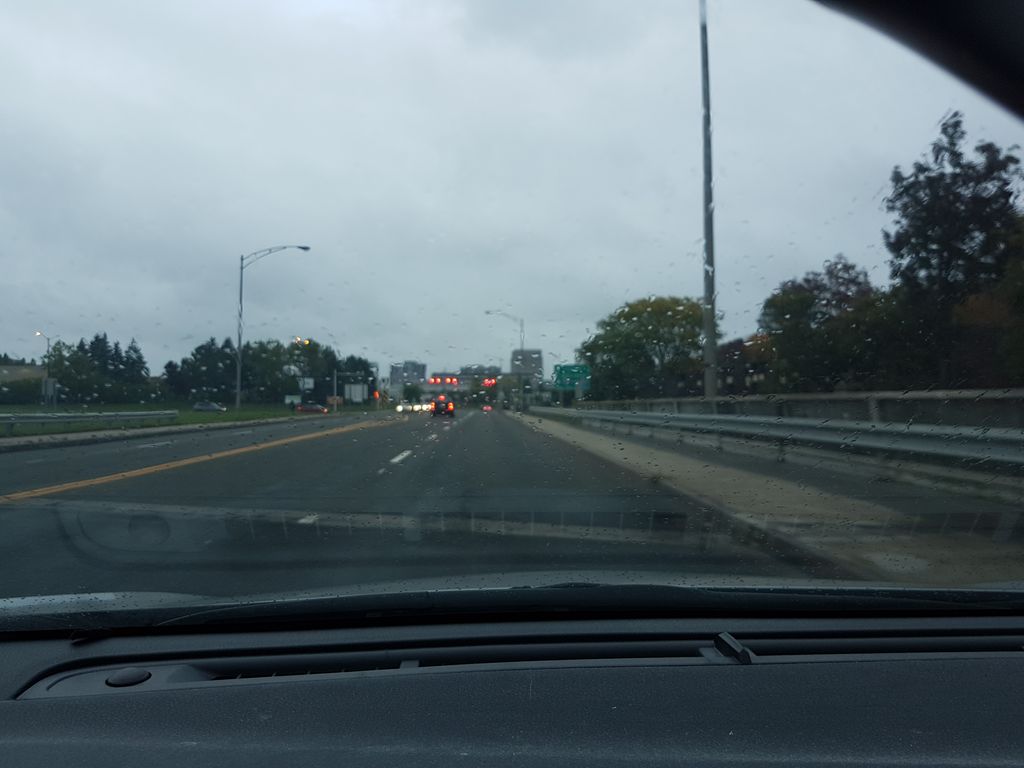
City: quebec_city